Question: I have a vector of fixed length 9 with some objects. each object has a variable value:Point and the vector shall be sorted such that objects with a higher value.x appear first - and if theyr value.x is the same, then the one with the smaller value.y shall be first.
this is my compare function:
'''
private function cmpr(h1:HelpObj, h2:HelpObj):Number{
var res:Number;
if(h1.value.x==h2.value.x){
res = h1.value.y-h2.value.y;
return res;
}
else{
res = h2.value.x-h1.value.x;
return res;
}
}
'''
but as you can see on this screenshot, the resulting order is not what it's supposed to be:

what am I doing wrong?
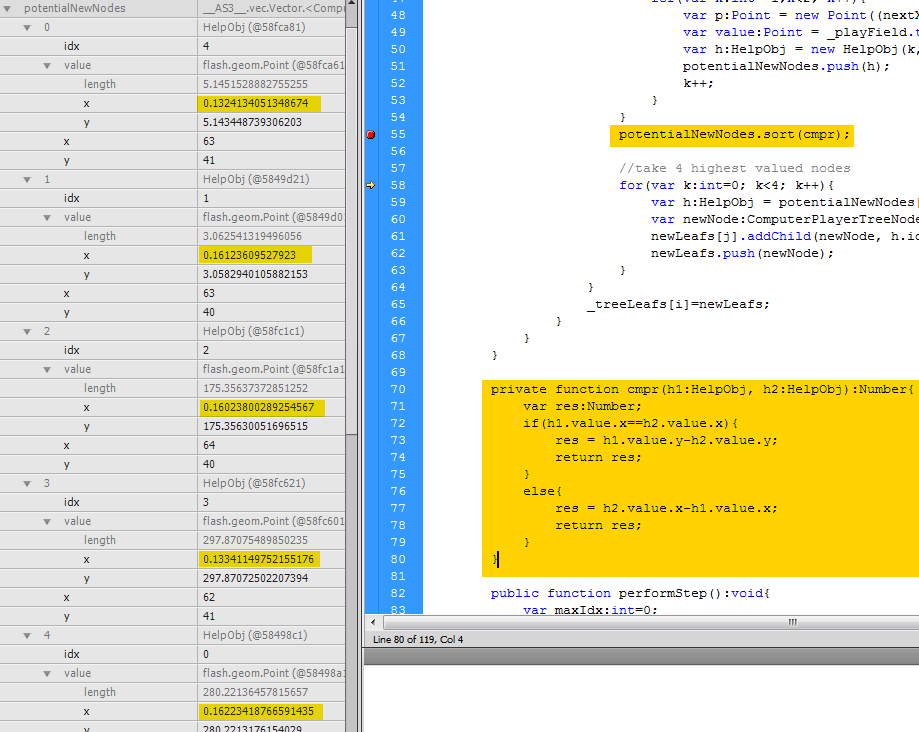
Answer: Compare function recieves arguments 'a' and 'b'.
It must return
- 'a''b'- 'b''a'- 'a''b'
You are returning whatever values, not just those three listed, which is why order gets messed up.
Compare the results in example below.
'''
var test:Vector.<Number>;
// returning whatever the difference is
var sortMethod1:Function = function (a:Number, b:Number) : Number
{
var value:Number = a-b;
trace(a+" "+b +" = "+ value);
return value;
}
// returning -1, 0, 1
var sortMethod2:Function = function (a:Number, b:Number) : int
{
var result:int;
if (a < b) {
result = -1;
} else if (a > b) {
result = 1;
} else {
result 0;
}
trace(a+" "+b +" : "+ result);
return result;
}
test = new <Number>[1.2,1.1,1.4,1.5,0];
trace("BEFORE", test);
test.sort(sortMethod1);
trace("AFTER1", test);
trace("--");
test = new <Number>[1.2,1.1,1.4,1.5,0];
trace("BEFORE", test);
test.sort(sortMethod2);
trace("AFTER2", test);
/*
Trace output:
BEFORE 1.2,1.1,1.4,1.5,0
1.1 1.4 = -0.2999999999999998
1.2 1.4 = -0.19999999999999996
1.5 1.4 = 0.10000000000000009
0 1.4 = -1.4
0 1.4 = -1.4
1.1 1.2 = -0.09999999999999987
0 1.2 = -1.2
1.5 1.2 = 0.30000000000000004
1.5 1.2 = 0.30000000000000004
0 1.2 = -1.2
0 1.1 = -1.1
AFTER1 0,1.1,1.2,1.5,1.4
--
BEFORE 1.2,1.1,1.4,1.5,0
1.1 1.4 : -1
1.2 1.4 : -1
1.5 1.4 : 1
0 1.4 : -1
1.5 1.4 : 1
0 1.4 : -1
0 1.1 : -1
1.1 1.2 : -1
AFTER2 0,1.1,1.2,1.4,1.5
*/
'''
In your case that would be the following:
'''
private function cmpr(h1:HelpObj, h2:HelpObj):int
{
var hx1:Number = h1.value.x;
var hx2:Number = h2.value.x;
if (hx1 < hx2) {
return -1;
}
if (hx1 > hx2) {
return 1;
}
var hy1:Number = h1.value.y;
var hy2:Number = h2.value.y;
if (hy1 < hy2) {
return -1;
}
if (hy1 > hy2) {
return 1;
}
return 0;
}
'''